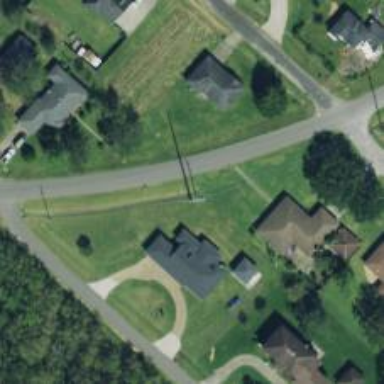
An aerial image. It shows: Power pole.